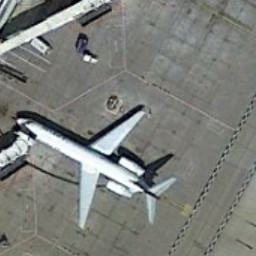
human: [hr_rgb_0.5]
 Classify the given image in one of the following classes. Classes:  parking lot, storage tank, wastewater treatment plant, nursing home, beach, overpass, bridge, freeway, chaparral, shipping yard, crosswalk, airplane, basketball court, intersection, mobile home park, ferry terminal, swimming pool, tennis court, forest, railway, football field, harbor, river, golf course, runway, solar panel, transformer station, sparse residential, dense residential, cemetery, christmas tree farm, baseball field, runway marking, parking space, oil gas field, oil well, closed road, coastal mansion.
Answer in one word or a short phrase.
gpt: airplane